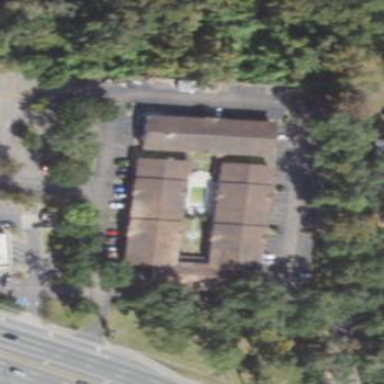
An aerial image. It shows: Hotel building.